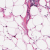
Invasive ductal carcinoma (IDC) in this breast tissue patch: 0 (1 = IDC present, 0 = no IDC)